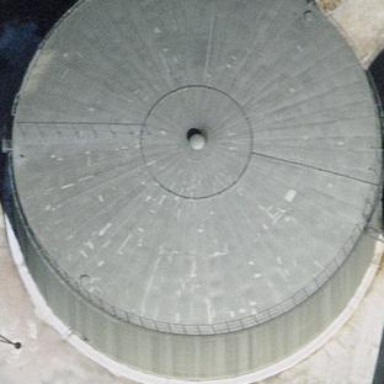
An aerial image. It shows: Industrial building with silo.